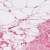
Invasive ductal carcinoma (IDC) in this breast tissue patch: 0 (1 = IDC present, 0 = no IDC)